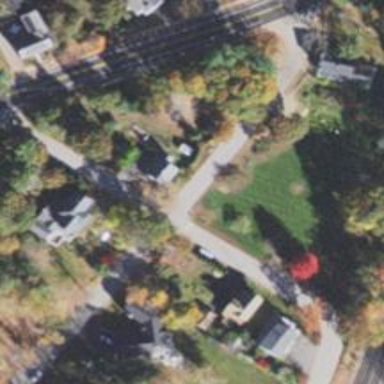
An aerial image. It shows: Smooth asphalt road in residential area.